Question: I have a dataframe 'InputDF' shown below.
It has only one column 'Col1' (the 0'th column), whose values are all string:

I am trying to use the values in column 0 as a formula in pandas (mentioned below)
I have another empty data frame 'DF2'where I try the following to insert data:
'''
DF2 = InputDF.loc[0,0]
'''
...this comes to 'DF2["column1"] = 'p_input[Order No]''
I need this to be 'DF2["column1"] = p_input[Order No]'
so that I can save data available in "Order No" column of 'p_input' dataframe in "columns1" column of "DF2" dataframe
[Note: p_input is another dataframe, due to some issues these assumptions can not change]
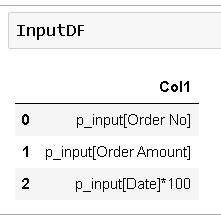
Answer: 'eval' is your friend: 'DF2 = eval(p_input[Line Of Business])'